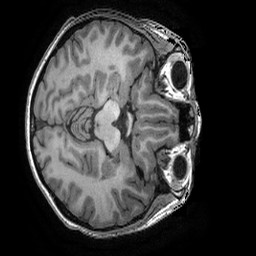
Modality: T1w
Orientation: axial
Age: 33
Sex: female
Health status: healthy
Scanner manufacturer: ge